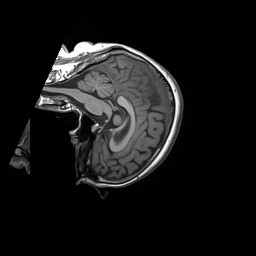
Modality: T1w
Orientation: sagittal
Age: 60
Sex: female
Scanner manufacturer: siemens
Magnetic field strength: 3 T
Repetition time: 1.55 s
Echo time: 0.00234 s